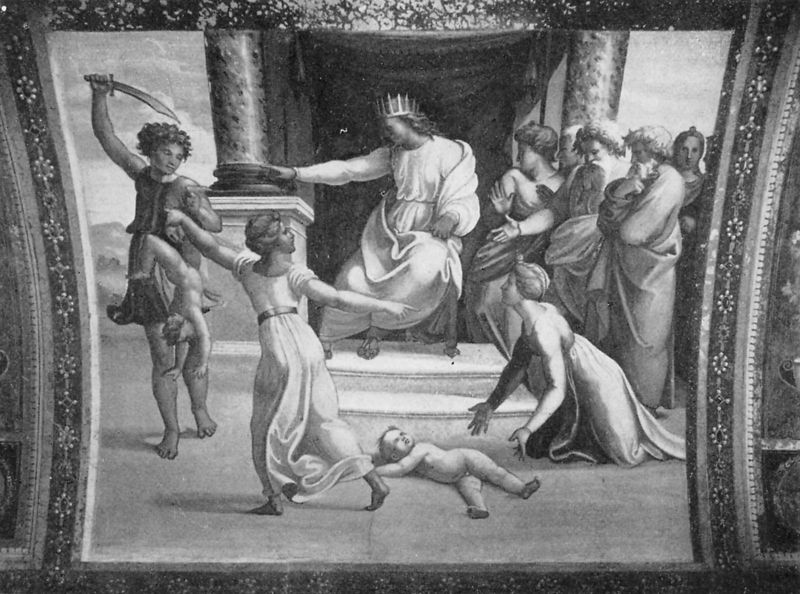
Titel: Vatikan, die Loggien
Künstler: Raffael
Standort: Rom, Vatikan (EU - I - Latium)
Schlagwörter: fuß, gemälde, mann, nackt, weiß, frauen, frau, geste, kleid, männer, säule, säulen, gürtel, tanz, bart, bärte, gericht, herodes, rahmen, bild, gelehrte, hände, gewand, sitzend, kind, tanzen, krone, locken, kinder, italien, zwei, zuschauer, baby, könig, thron, stufen, foto, schwarz weiß, schwert, säbel, königin, deckengemälde, fresko, töten, haltend, retten, beschützen, urteil, tazen, weisheit, kindermord, fesko, befehl, kidner, salomo, salomon, könig herodes